Question: Need some help on sorting the values into the correct column.
I can't seem to figure out how I would return the array values to the proper column in the table.
For the output into '"Pipe DN"' it should return the from the values in '"Line number"', and for the '"Service"' it should return the split text from '"Line number"'.
How would I accomplish this? -
If for '"Pipe DN"' I use 'Range("B19", Range("B19").Offset(Dimension1 - 1, 1)).Value = StrArray', it will return me the correct values, but the '"Service"' code is not written on the correct column.

'''
Sub SplitLinesIntoArray()
Dim LineNumber() As Variant
Dim StrArray() As Variant
Dim Dimension1 As Long, Counter As Long
LineNumber = Range("J19", Range("J19").End(xlDown))
Dimension1 = UBound(LineNumber, 1)
ReDim StrArray(1 To Dimension1, 1 To 2)
For Counter = 1 To Dimension1
'Pipe DN
StrArray(Counter, 1) = Split(LineNumber(Counter, 1), "-")(0)
Range("B19", Range("B19").Offset(Dimension1 - 1, 0)).Value = StrArray
'Service Code
StrArray(Counter, 2) = Split(LineNumber(Counter, 1), "-")(1)
Range("F19", Range("F19").Offset(Dimension1 - 1, 0)).Value = StrArray(Counter, 2)
Next Counter
'Range("B19", Range("B19").Offset(Dimension1 - 1, 1)).Value = StrArray
Erase LineNumber
Erase StrArray
End Sub
'''
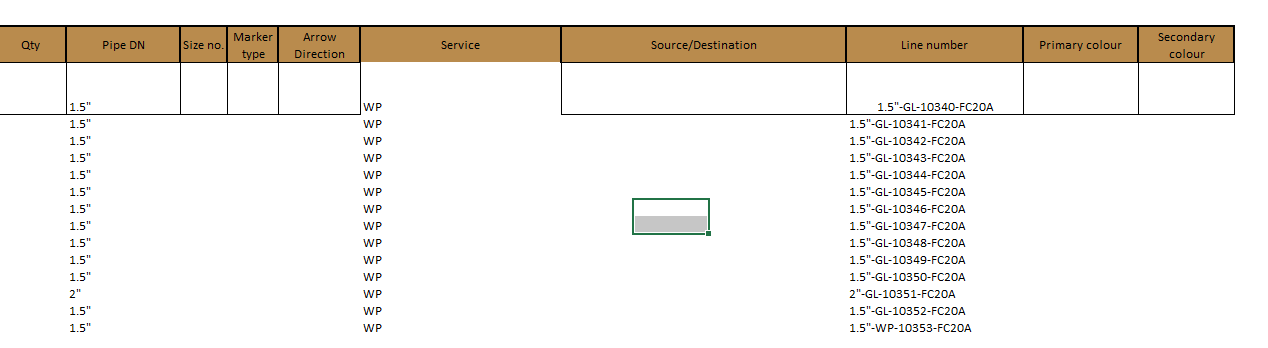
Answer: Basically you start well by analyzing a 2-dim datafield array and assigning resulting string manipulations ('Split()') to it.
Results to (1) output correctly as for the first array "column" ("Pipe DN", starting in cell 'B19'),
whereas (2) the second column ("Service", 'F19') repeats the result of the very last split action for each array "row".
This impression has to be qualified:
- 'StrArray''StrArray'- 'StrArray(Counter,2)'
See this abbreviated example for three example items only to understand what is happening
(this SnapShot shows the table results when code is stopped after the 2nd iteration (i.e. after 'Counter=2'):
<URL>
Sticking to your initial code, I'd
- 'Range("B19", Range("B19").Offset(Dimension1 - 1, 0)).Value = StrArray'- 'Range("F19", Range("F19").Offset(Dimension1 - 1, 0)).Value = StrArray(Counter, 2)'
within the 'For'..'Next' loop, but the following two code lines thereafter:
- 'Range("B19", Range("B19").Offset(Dimension1 - 1, 0)).Value = Application.Index(StrArray, 0, 1)'- 'Range("F19", Range("F19").Offset(Dimension1 - 1, 0)).Value = Application.Index(StrArray, 0, 2)'
in order to the 'StrArray' into columns and write each column separately to your cell target.
your to prevent possibly unwanted results as Excel would take the currently active sheet if not referenced explicitly ... and this need not be the targeted one :-;
Using VBA, it's not necessary in standard office situations to clear ('Erase') at the end of a procedure to free memory.
---
You might profit from the the following code, which
- - - -
'''
Option Explicit ' declaration head of code module (forching variable declarations)
Private Const LineNum As Long = 0 ' enumerate sub-arrays within jagged array
Private Const Pipe As Long = 1
Private Const Service As Long = 2
'''
'''
Sub SplitLinesIntoJaggedArray()
'I. Set Worksheet object to memory ' fully qualify any range references!
Dim ws As Worksheet ' declare ws as of worksheet object type
Set ws = Tabelle1 ' << use the project's sheet Code(Name)
'set ws = ThisWorkbook.Worksheets("Sheet1") ' or: via a sheet's tabular name (needn't be the same)
With ws ' With .. End With structure, note the following "."-prefixes
'II.Definitions
'a) assign target start cell addresses to array tgt
Dim tgt As Variant
tgt = Split("J19,B19,F19", ",") ' split requires "Dim tgt" without brackets to avoid Error 13
'b) define source range object and set to memory
' Note: tgt(LinNum) equalling tgt(0) equalling "J19"
Dim src As Range
Set src = .Range(tgt(LineNum), .Range(tgt(0)).End(xlDown)) ' showing both enumerations only for demo:-)
Dim CountOfRows As Long: CountOfRows = src.Rows.Count ' count rows in source range
'c) provide for a correctly dimensioned jagged array to hold all 2-dim data arrays (three columns)
Dim JaggedArray() As Variant
BuildJagged JaggedArray, CountOfRows ' << call help procedure BuildJaggedArray
'III.Assign column data to JaggedArray
'a) assign LineNum column as 2-dim datafield to JaggedArray(LineNum)
JaggedArray(LineNum) = src.Value
'b) assign LineNum splits to JaggedArray(Pipe) and JaggedArray(Service)
Dim Counter As Long
For Counter = 1 To CountOfRows
'1. Pipe DN
JaggedArray(Pipe)(Counter, 1) = Split(JaggedArray(LineNum)(Counter, 1), "-")(0)
'2. Service Code
JaggedArray(Service)(Counter, 1) = Split(JaggedArray(LineNum)(Counter, 1), "-")(1)
Next Counter
'IV.Write result columns of jagged array to target addresses
' Note: tgt(Pipe)=tgt(1)="B19", tgt(Service)=tgt(2)="F19"
Dim elem As Long
For elem = Pipe To Service
.Range(tgt(elem)).Resize(CountOfRows, 1) = JaggedArray(elem)
Next
End With
End Sub
'''
*'BuildJagged'
Note that the first procedure argument passes the jagged array erence (=default, if not explicitly passed 'ByVal').
This means that any further actions within the help procedure have an immediate effect on the original array.
'''
Sub BuildJagged(ByRef JaggedArray, ByVal CountOfRows As Long)
'Purpose: provide for correct dimensions of the jagged array passed By Reference
ReDim JaggedArray(LineNum To Service) ' include LineNum as data base (gets dimmed later)
Dim tmp() As Variant
ReDim tmp(1 To CountOfRows, 1 To 1)
Dim i As Long
For i = Pipe To Service ' suffices here to start from 1=Pipe to 2=Service
JaggedArray(i) = tmp
Next i
End Sub
'''
<URL>